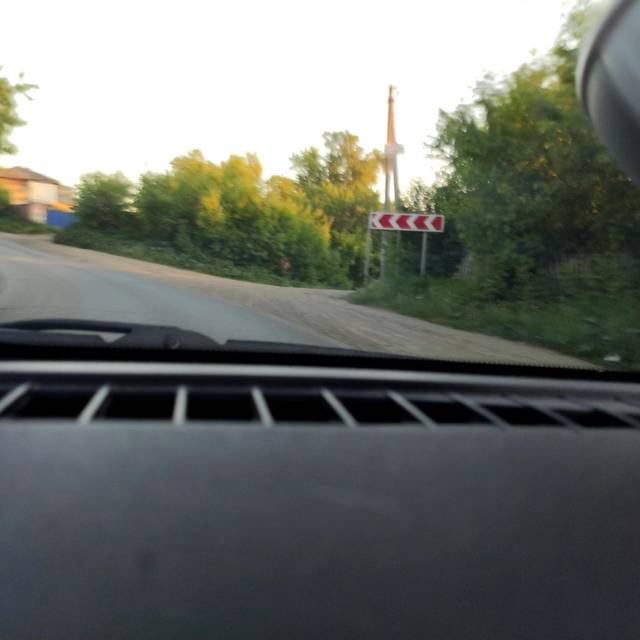
Region: Russia
Coordinates: 58.042, 56.318